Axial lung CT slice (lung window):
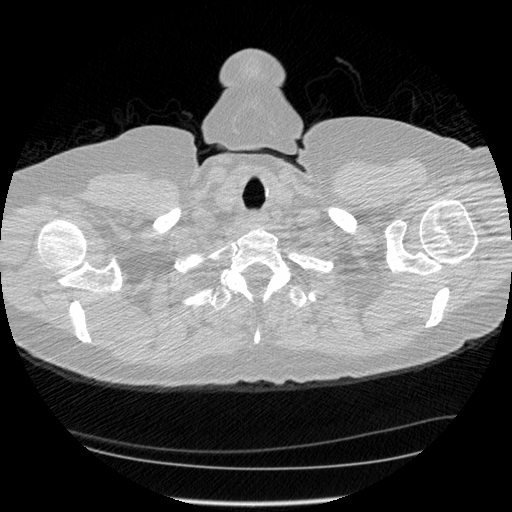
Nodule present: no